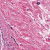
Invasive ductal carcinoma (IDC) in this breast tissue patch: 0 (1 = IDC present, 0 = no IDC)